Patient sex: M
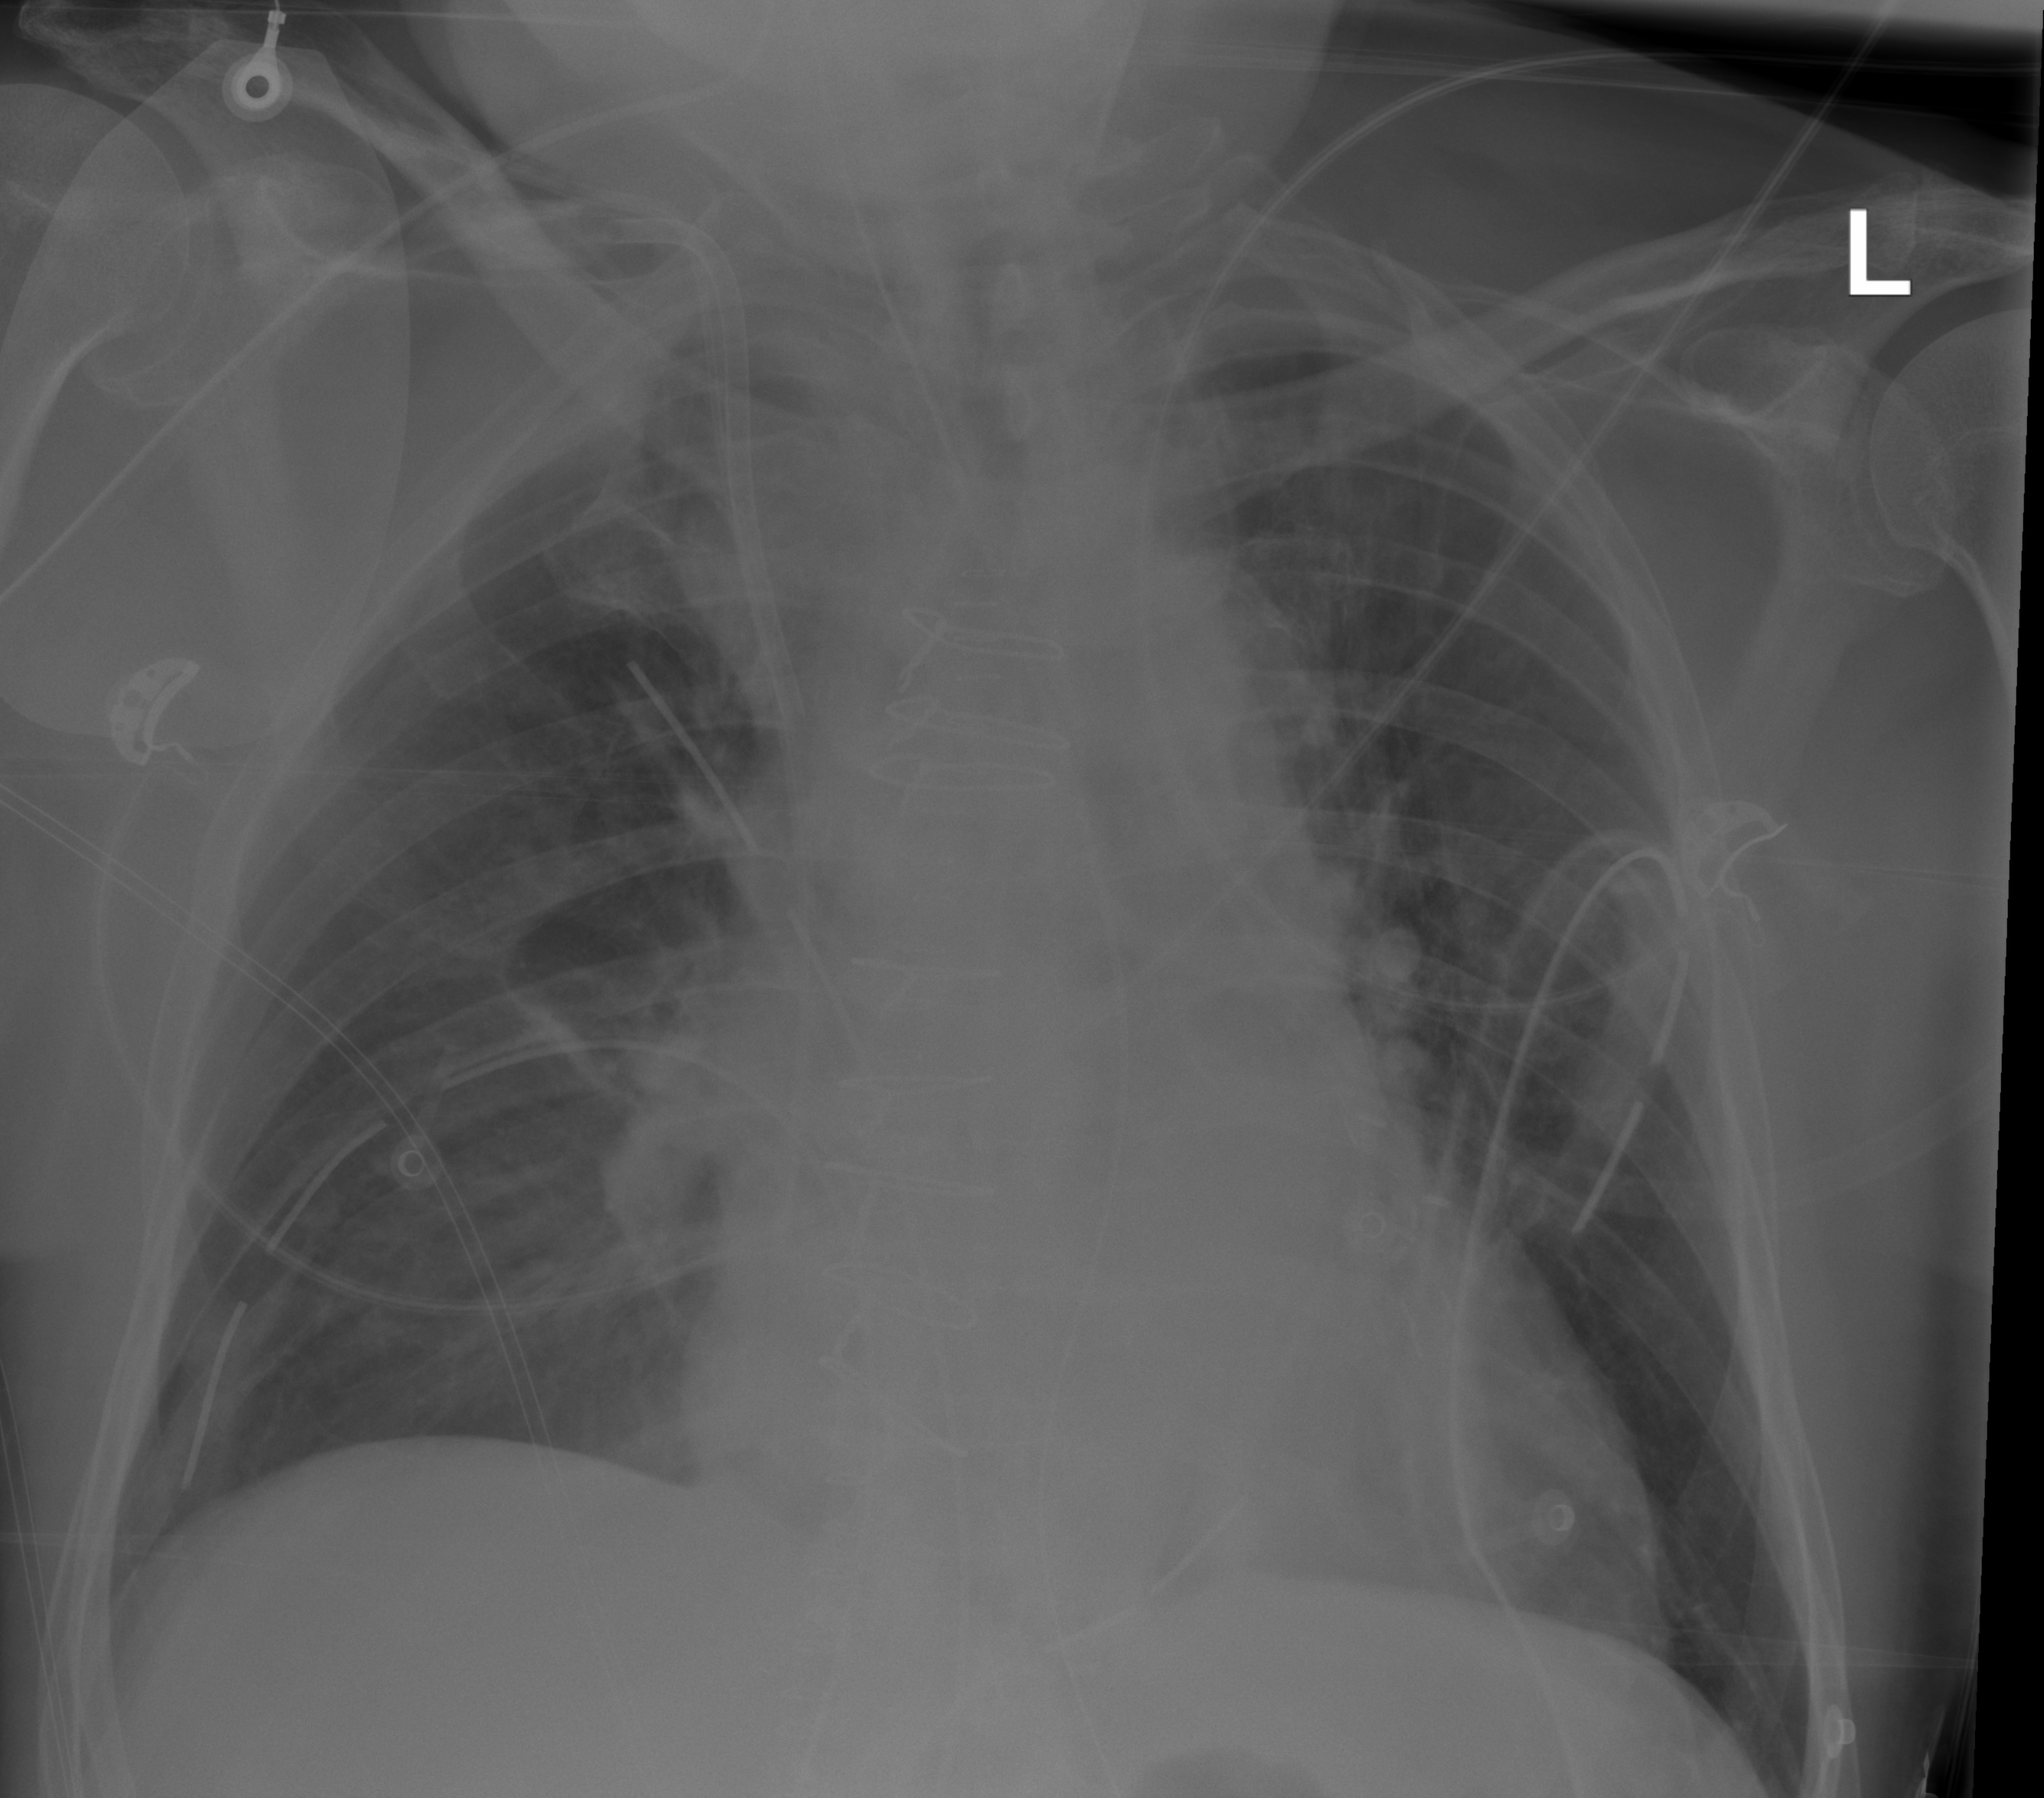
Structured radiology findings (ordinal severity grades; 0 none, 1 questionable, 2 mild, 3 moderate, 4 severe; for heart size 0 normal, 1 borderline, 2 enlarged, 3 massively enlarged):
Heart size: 1
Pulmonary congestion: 0
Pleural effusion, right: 0
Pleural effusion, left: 0
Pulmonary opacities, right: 0
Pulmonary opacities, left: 2
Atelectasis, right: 0
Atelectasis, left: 2